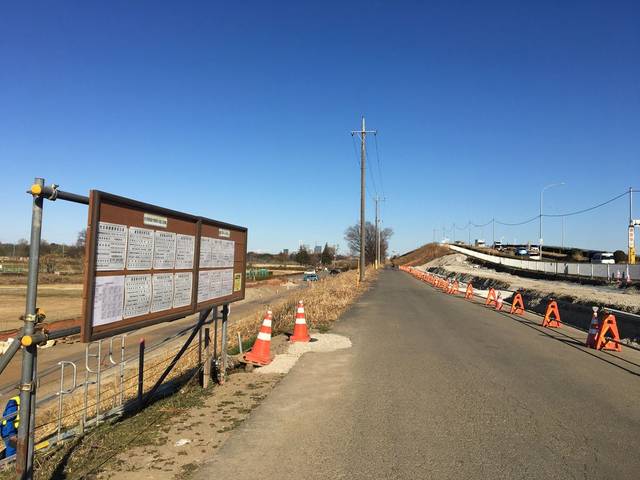
Region: Japan
Coordinates: 35.853, 139.585